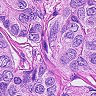
Metastatic tissue present: yes